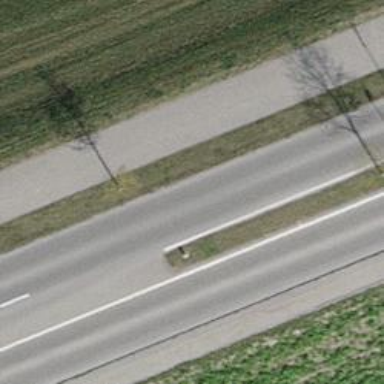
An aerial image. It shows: Asphalt road classified as primary highway.